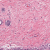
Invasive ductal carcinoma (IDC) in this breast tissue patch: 0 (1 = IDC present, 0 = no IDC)